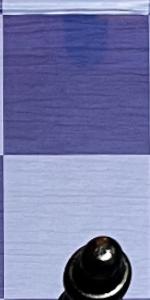
Label: Empty